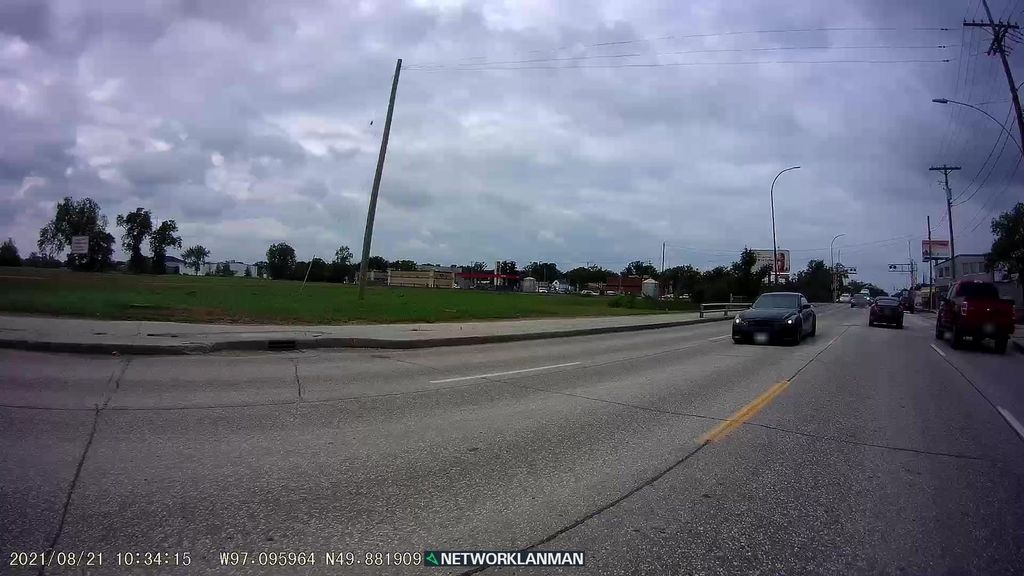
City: winnipeg